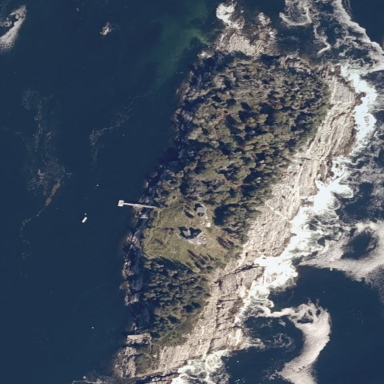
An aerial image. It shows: Islet along the coastline.